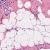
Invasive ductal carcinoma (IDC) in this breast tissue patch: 0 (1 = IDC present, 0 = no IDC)